Question: GWT 2.5.1, Firefox 26.0. No styles, no inherits.
I'm trying to add one 'Widget' to the stack of 'LayoutPanel' and expecting it to fill the entire page by default. But In 'Firefox' it doesn't work. 'TextArea' is not stretched at all, 'Button' - only in height, but not width.

'''
package foo.client;
import com.google.gwt.core.client.EntryPoint;
import com.google.gwt.core.client.GWT;
import com.google.gwt.user.client.ui.*;
public class HW implements EntryPoint {
public void onModuleLoad() {
Widget childOne = new TextArea();
ComplexPanel p = new LayoutPanel();
p.add(childOne);
Panel rp = RootLayoutPanel.get();
rp.add(p);
}
}
'''
HTML
'''
<!DOCTYPE html>
<html>
<head>
<meta http-equiv="content-type" content="text/html; charset=UTF-8">
<title>Web Application Starter Project</title>
<script type="text/javascript" language="javascript" src="hw/hw.nocache.js"></script>
</head>
<body>
</body>
</html>
'''
*.gwt.xml
'''
<?xml version="1.0" encoding="UTF-8"?>
<module rename-to='hw'>
<inherits name='com.google.gwt.user.User'/>
<entry-point class='foo.client.HW'/>
<source path='client'/>
<source path='shared'/>
</module>
'''
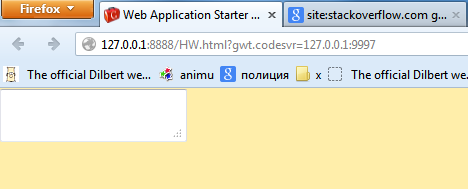
Answer: It seems to be a bug (see <URL>